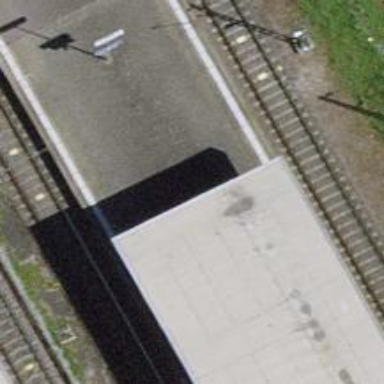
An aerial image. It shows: Roof support structure.